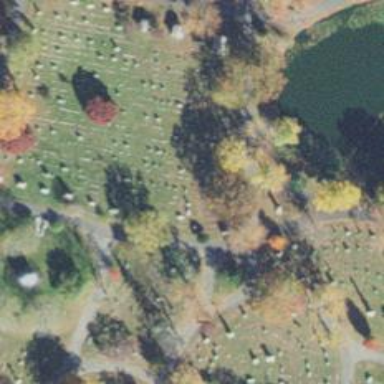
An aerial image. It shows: Memorial site with historic significance.